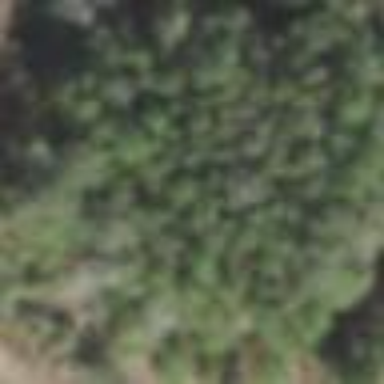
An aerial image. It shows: Woodland with needle-leaved trees.